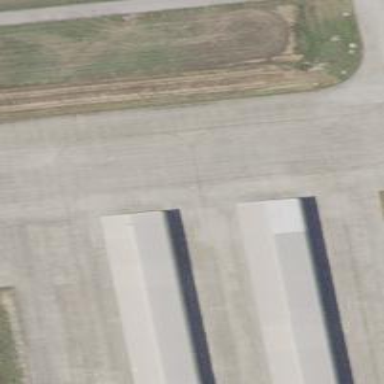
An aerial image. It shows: View of taxiway at the airport.